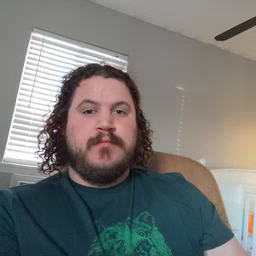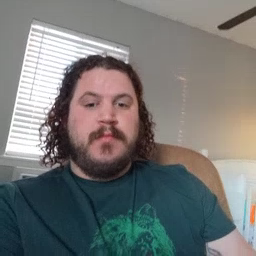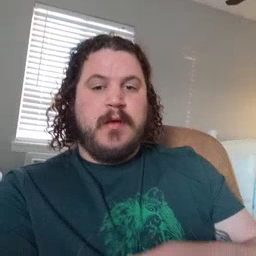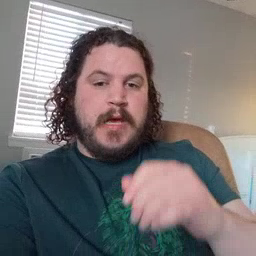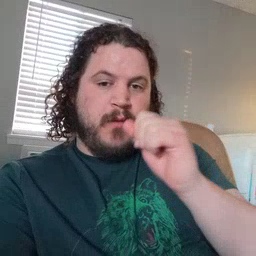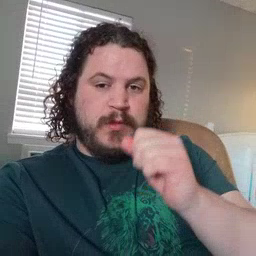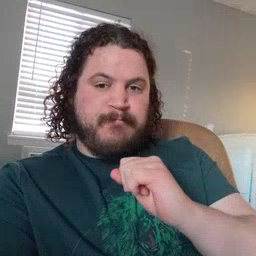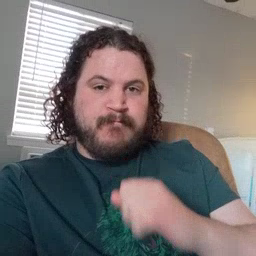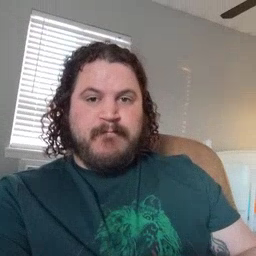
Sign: icecream